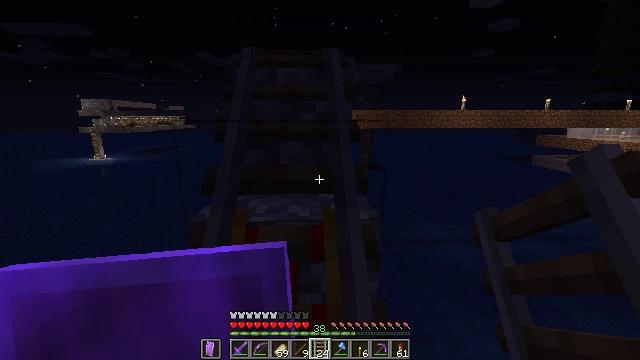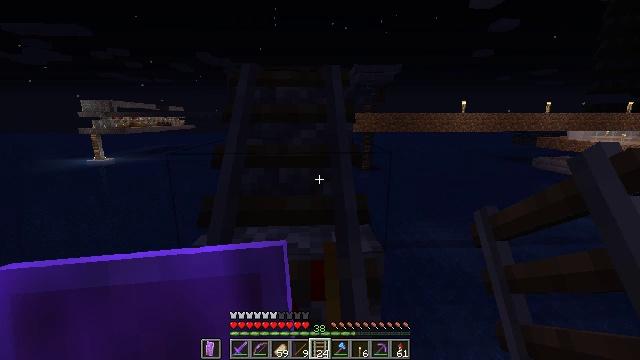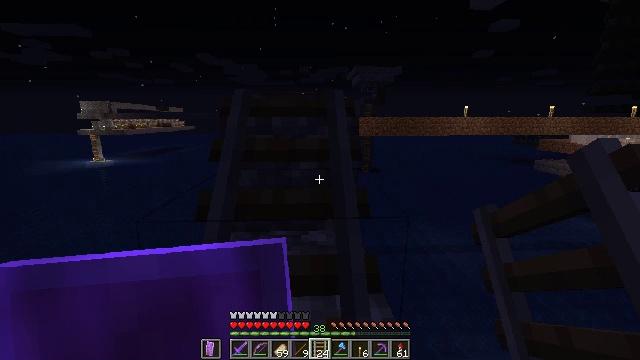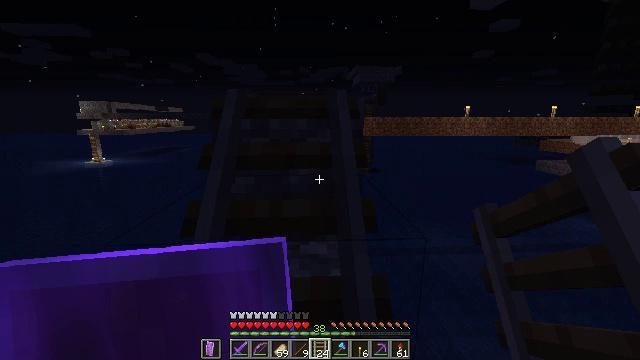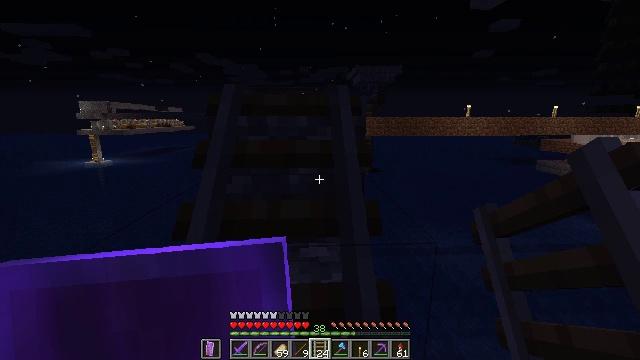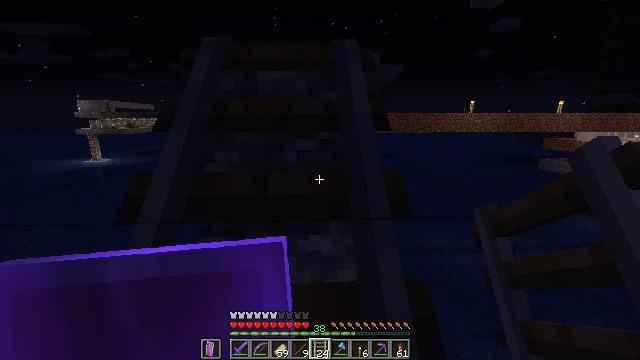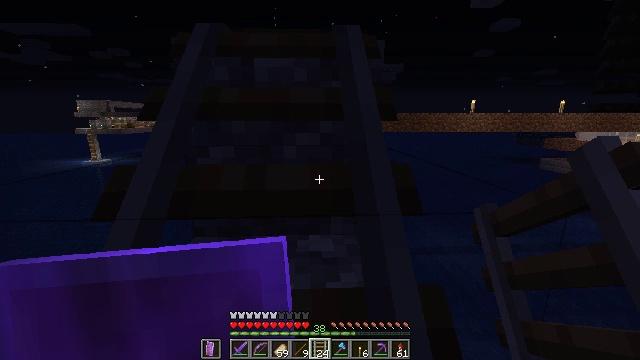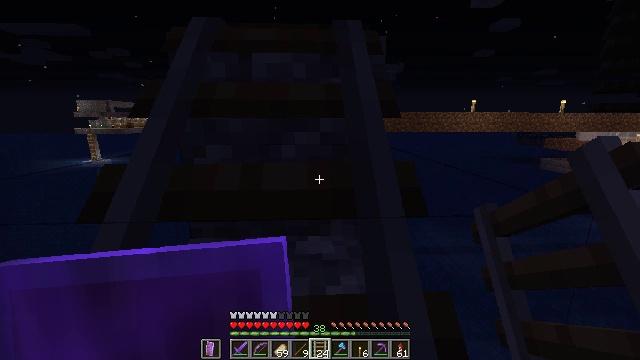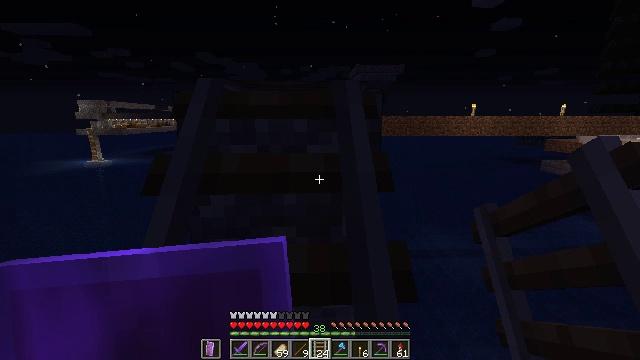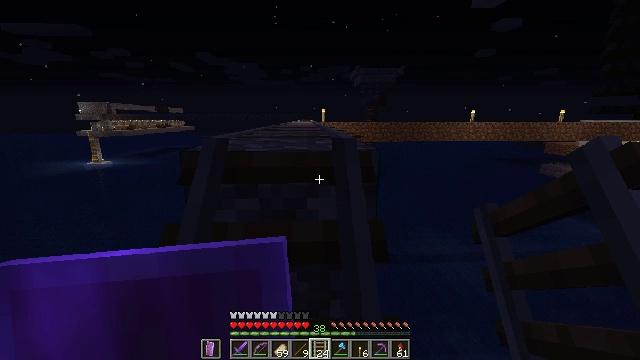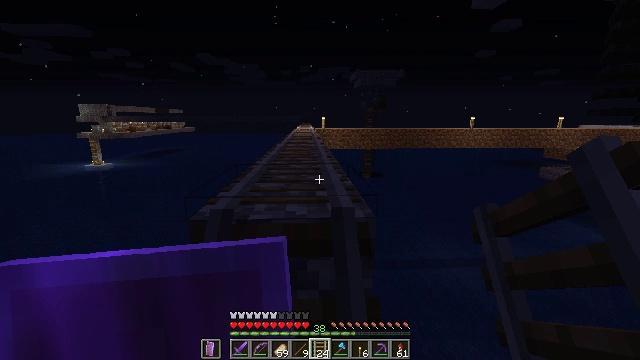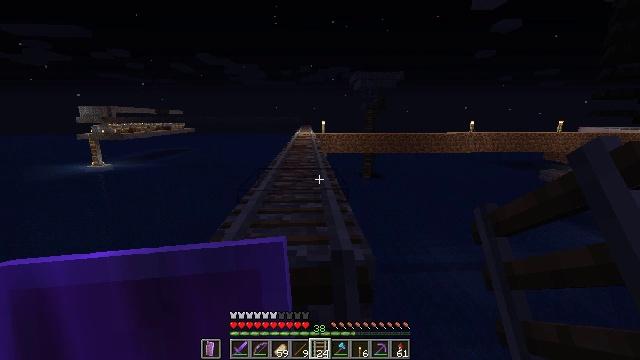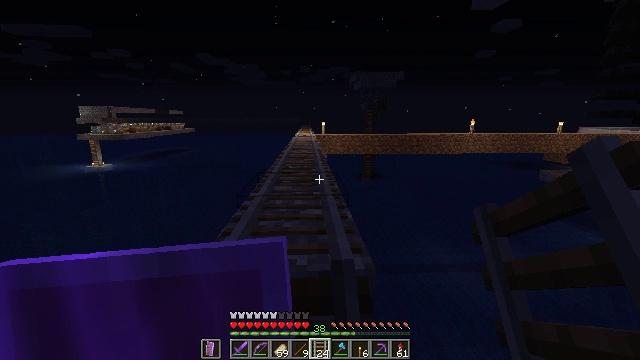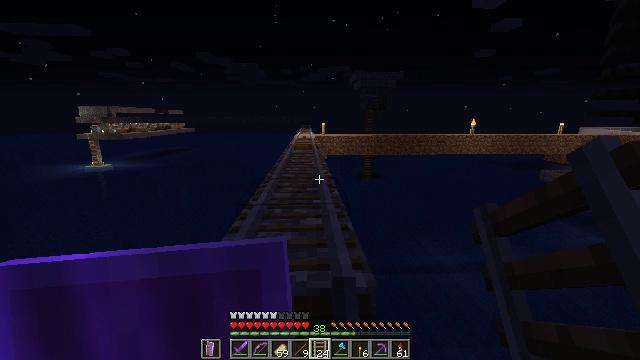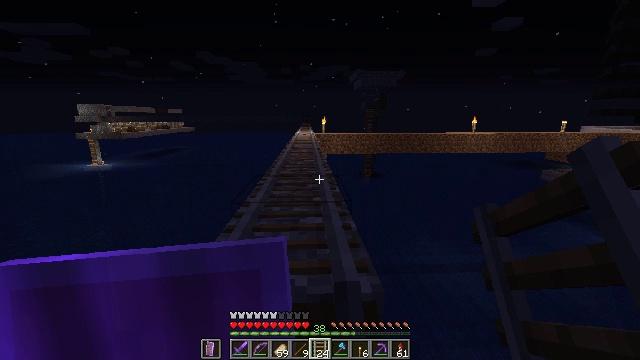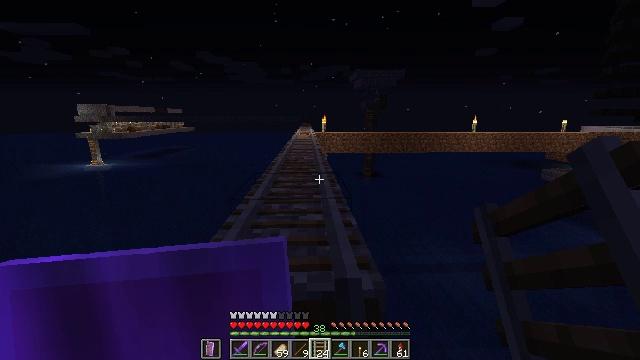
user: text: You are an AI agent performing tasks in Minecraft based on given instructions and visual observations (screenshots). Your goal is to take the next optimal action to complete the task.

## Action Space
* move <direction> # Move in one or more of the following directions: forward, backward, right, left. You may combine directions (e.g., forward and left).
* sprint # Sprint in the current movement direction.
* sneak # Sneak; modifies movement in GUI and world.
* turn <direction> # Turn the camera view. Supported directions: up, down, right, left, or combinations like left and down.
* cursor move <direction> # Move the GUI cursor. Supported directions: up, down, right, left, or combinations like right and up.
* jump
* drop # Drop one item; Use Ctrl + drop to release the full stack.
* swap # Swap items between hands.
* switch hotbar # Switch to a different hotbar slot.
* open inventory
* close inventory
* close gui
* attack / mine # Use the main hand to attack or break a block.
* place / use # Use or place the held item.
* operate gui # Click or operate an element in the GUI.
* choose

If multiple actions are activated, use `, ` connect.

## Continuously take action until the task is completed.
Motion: motion action
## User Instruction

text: Collect rails for building a railway.
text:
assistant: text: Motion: move forward, jump
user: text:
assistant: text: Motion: move forward
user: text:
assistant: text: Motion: move forward
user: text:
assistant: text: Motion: move forward
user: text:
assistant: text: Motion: move forward
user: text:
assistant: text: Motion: move forward
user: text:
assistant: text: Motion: move forward
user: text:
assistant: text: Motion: move forward, jump
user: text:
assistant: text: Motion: move forward, jump
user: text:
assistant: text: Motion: move forward, jump
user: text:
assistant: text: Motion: move forward, jump
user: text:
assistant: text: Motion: move forward, jump
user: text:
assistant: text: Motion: move forward
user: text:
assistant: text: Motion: move forward
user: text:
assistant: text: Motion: move forward
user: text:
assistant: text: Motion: move forward
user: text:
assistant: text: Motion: move forward, turn left and down
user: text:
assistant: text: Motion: move forward, turn left and down, jump
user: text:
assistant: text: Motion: move forward, turn down, jump
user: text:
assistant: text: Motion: move forward, jump
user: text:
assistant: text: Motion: move forward, jump
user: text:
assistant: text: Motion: move forward, jump
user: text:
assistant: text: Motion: move forward
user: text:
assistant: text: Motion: move forward
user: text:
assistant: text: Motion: move forward
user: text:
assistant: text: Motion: move forward
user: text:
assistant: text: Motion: move forward
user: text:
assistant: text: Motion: move forward
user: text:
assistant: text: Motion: move forward
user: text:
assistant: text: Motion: move forward, turn down